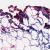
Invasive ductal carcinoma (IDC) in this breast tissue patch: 0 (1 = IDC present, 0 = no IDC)